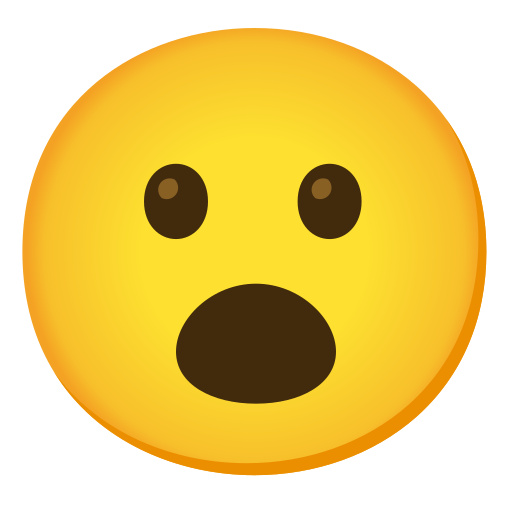
Emoji: 😮